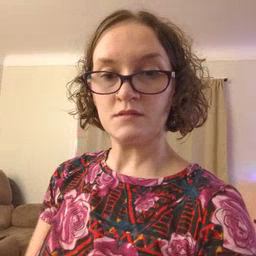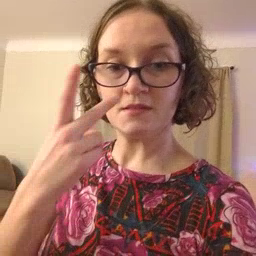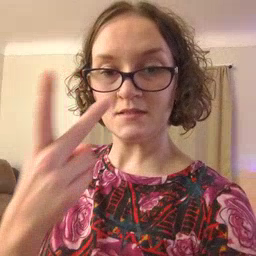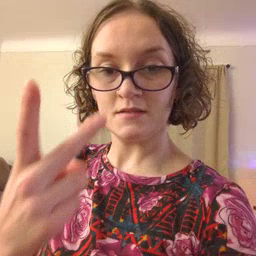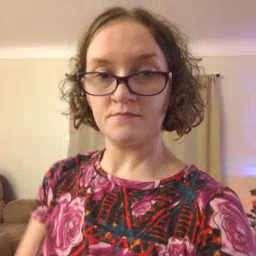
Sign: see